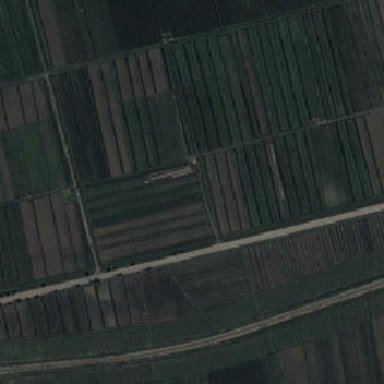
Farmland is a fragment .